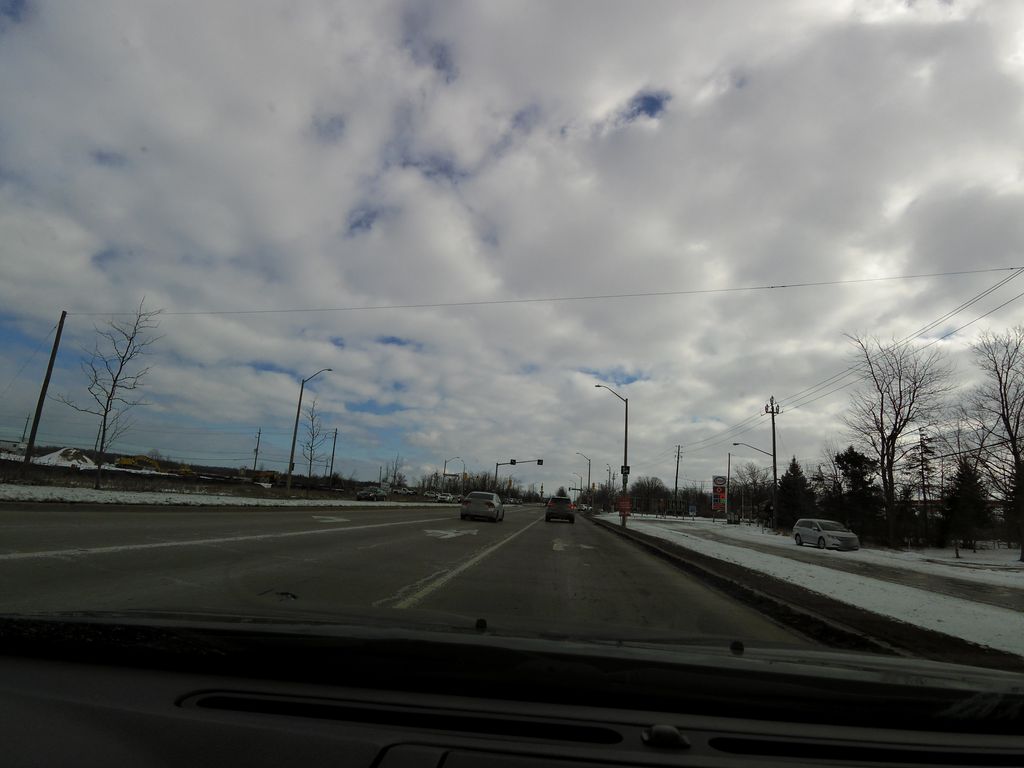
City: hamilton